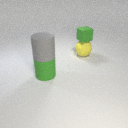
large yellow rubber sphere behind large green rubber cylinder